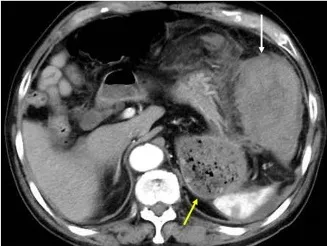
Abdominal contrast-enhanced computed tomography (CT) findings. . (a) A mass (white arrow) with coexisting low- and high-density areas with a maximum diameter of 120 mm adjacent to the stomach (yellow arrow).
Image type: radiology (ct)